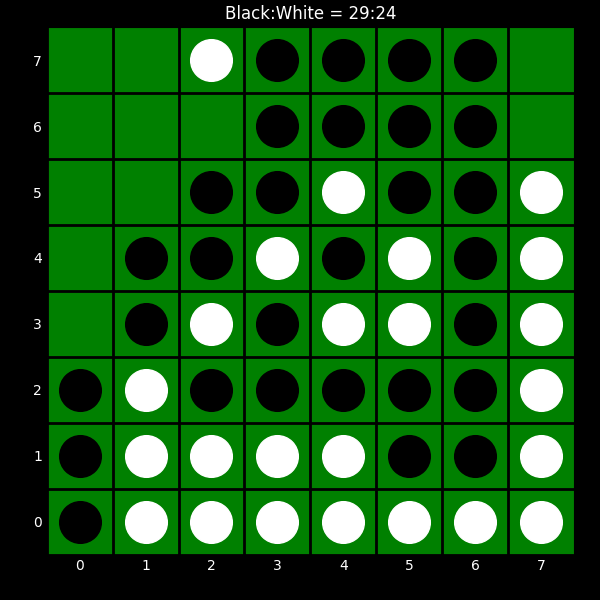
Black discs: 29
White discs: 24